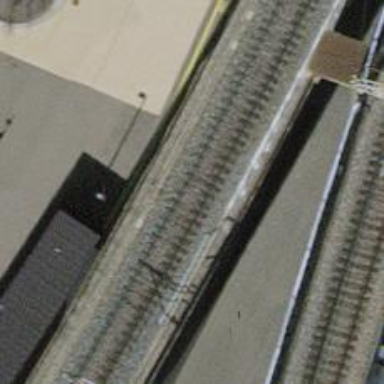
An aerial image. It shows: Viaduct bridge with electrified railway lines featuring contact lines.